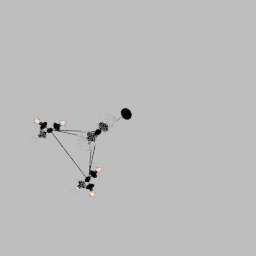
Label: lighting